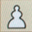
Piece: wP